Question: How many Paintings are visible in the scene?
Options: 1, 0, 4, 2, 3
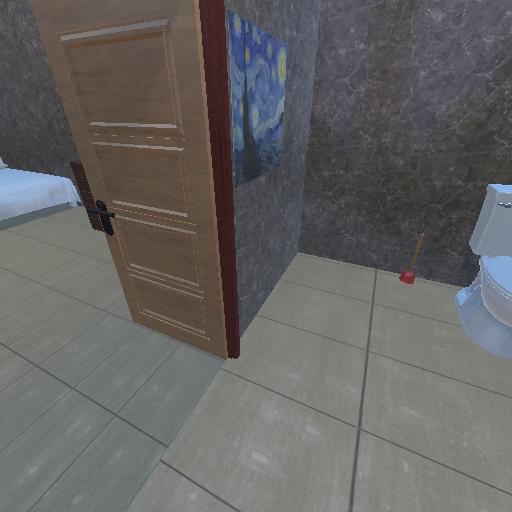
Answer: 1